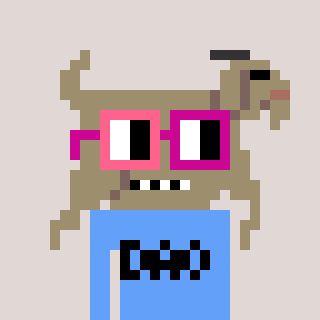
a pixel art character with square pink and red glasses, a goat-shaped head and a blue-colored body on a warm background